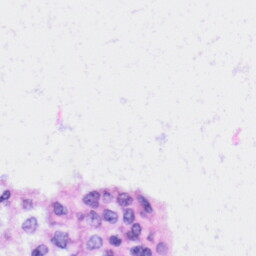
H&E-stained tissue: Liver